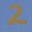
Label: 2